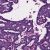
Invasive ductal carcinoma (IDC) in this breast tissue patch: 1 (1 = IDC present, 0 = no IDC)